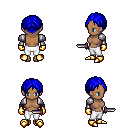
a pixel art fantasy rpg character, female body template, human, dark skin, steel arm armor, white pants, blue parted hairstyle, gold gloves, gold boots, dagger, four views (front, back, left, right), 2x2 character sprite sheet, small pixel art, hard edges, no anti-aliasing